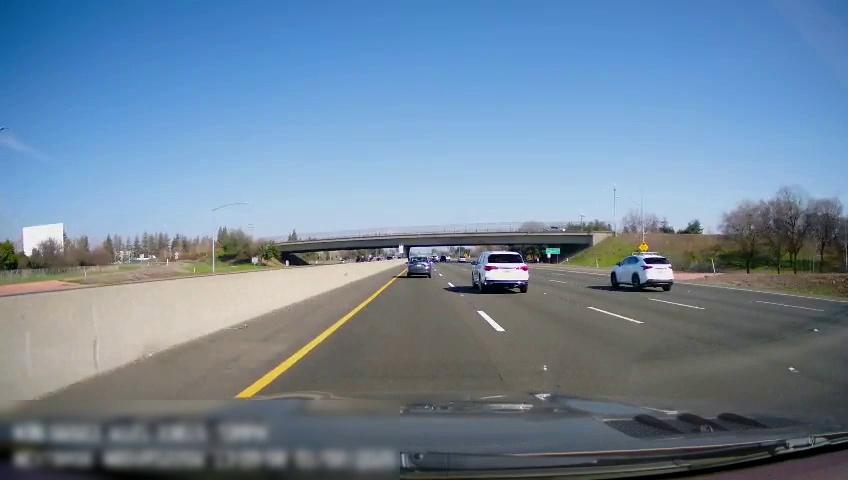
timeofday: Day
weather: Sunny
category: Drivable Space
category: Vehicles | Car
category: Vehicles | SUV
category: Vehicles | Car
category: Lanes | Alternate Lane
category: Lanes | Current Lane
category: Lanes | Current Lane
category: Lanes | Alternate Lane
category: Lanes | Alternate Lane
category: Lanes | Alternate Lane
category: Traffic | Signs
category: Traffic | Signs
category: Traffic | Signs